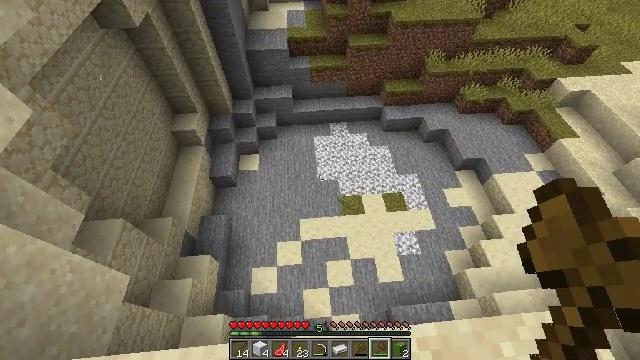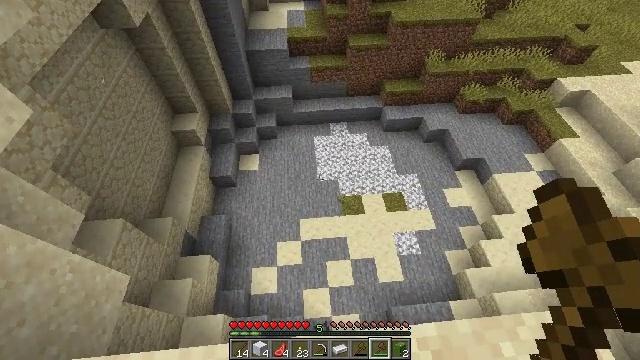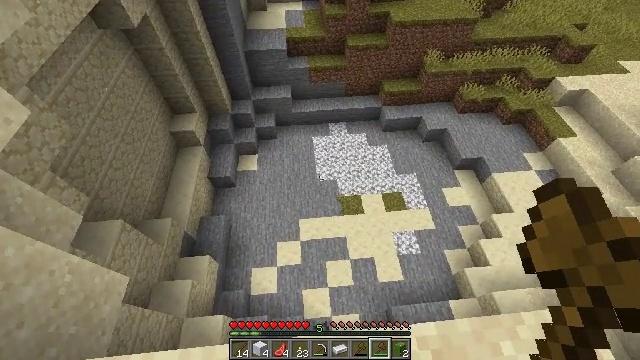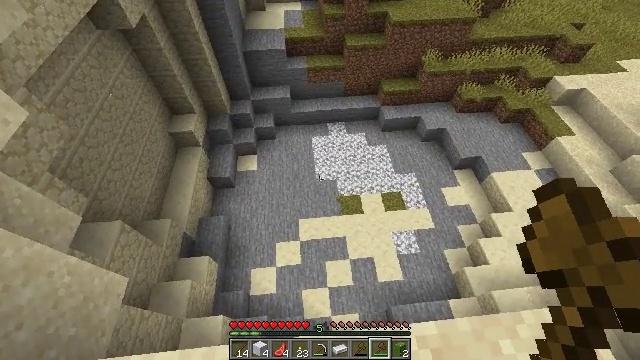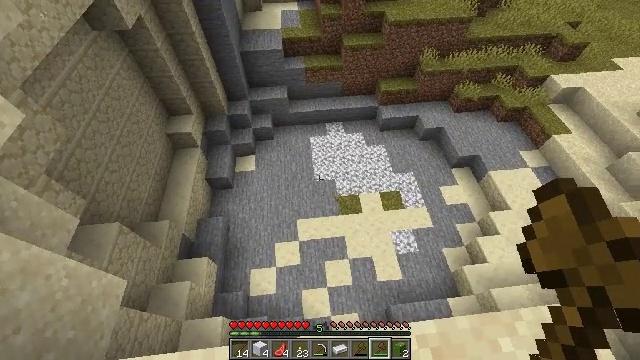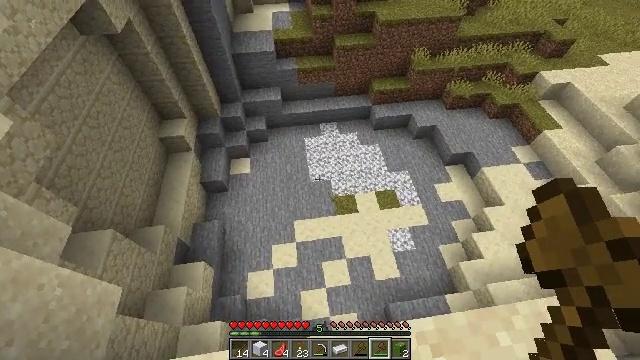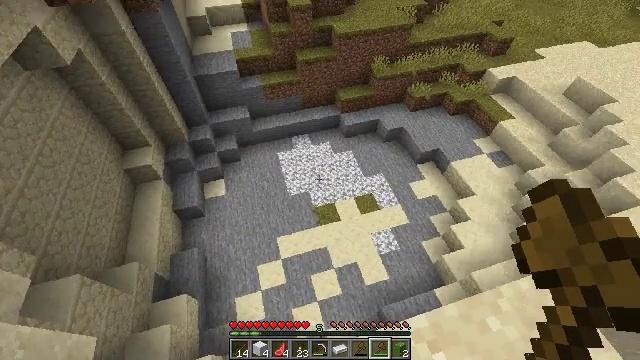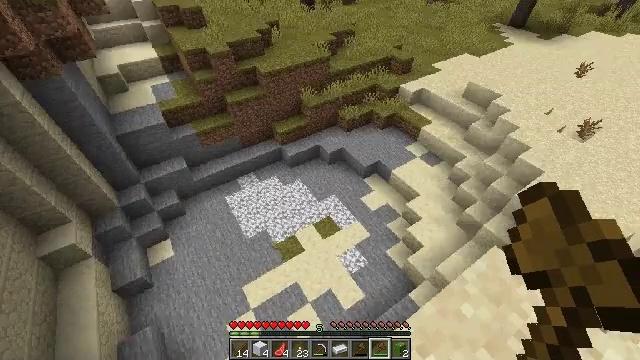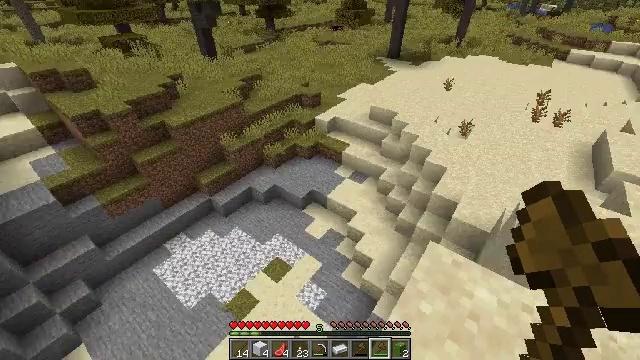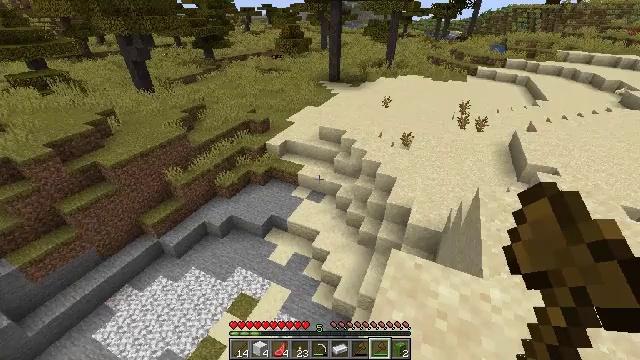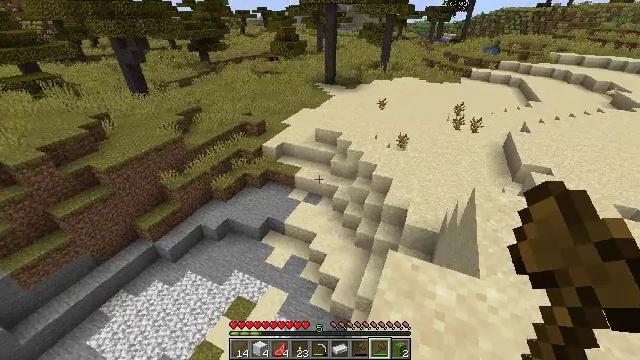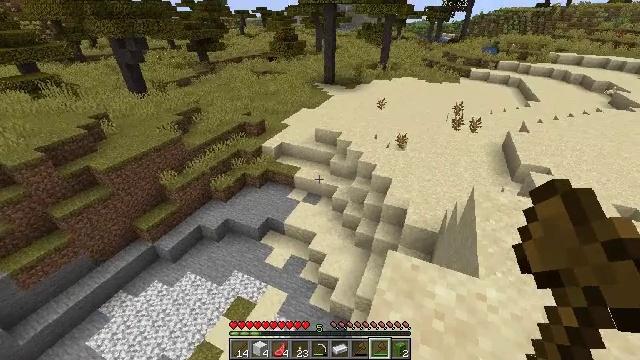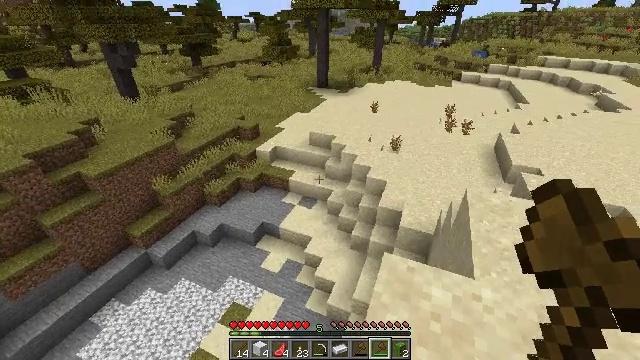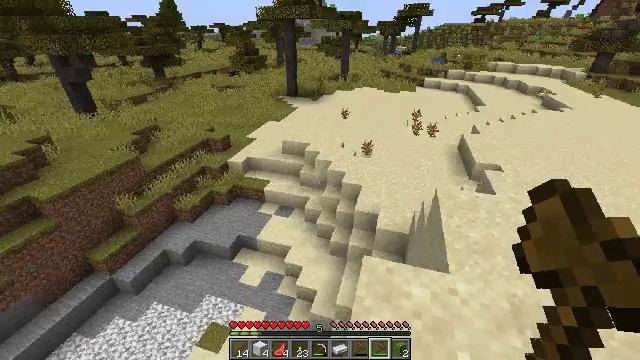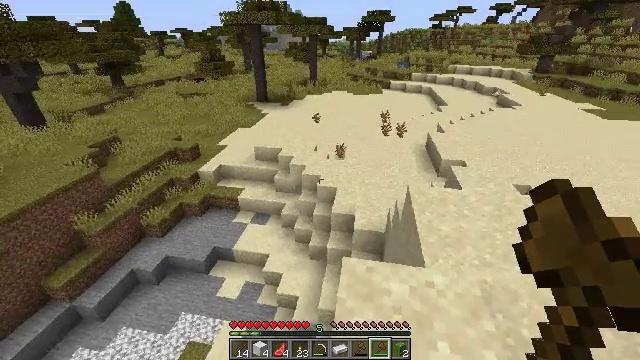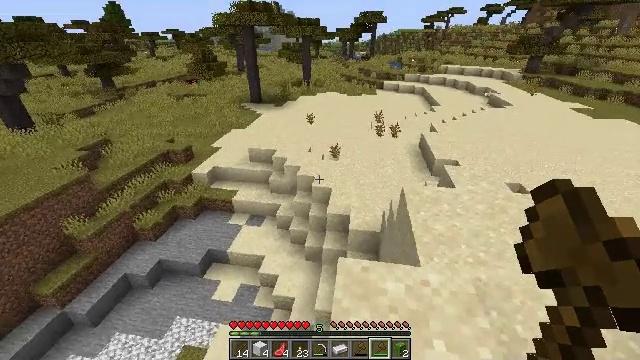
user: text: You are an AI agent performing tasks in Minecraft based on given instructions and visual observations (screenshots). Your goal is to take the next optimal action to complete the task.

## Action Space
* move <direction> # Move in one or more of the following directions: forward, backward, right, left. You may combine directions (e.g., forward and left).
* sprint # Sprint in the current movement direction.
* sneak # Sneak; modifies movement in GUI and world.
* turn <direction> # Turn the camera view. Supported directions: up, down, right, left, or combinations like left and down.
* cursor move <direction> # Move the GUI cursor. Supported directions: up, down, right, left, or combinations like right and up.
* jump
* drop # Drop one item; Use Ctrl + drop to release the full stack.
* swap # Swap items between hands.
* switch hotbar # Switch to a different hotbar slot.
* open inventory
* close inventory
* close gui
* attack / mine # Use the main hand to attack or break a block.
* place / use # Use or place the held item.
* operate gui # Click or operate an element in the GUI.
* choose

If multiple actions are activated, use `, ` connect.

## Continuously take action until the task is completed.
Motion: motion action
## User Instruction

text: Break the sand block.
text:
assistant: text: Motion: no_op
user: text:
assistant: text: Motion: no_op
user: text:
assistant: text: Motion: no_op
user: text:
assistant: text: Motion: no_op
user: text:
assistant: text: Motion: turn right
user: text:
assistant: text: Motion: turn right and up
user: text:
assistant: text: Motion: turn right and up
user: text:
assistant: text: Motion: turn right and up
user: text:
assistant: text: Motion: turn right and up
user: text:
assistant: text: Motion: no_op
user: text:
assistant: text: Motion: no_op
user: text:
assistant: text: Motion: turn right
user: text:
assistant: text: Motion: turn right and up
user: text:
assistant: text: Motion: turn right
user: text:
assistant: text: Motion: turn right
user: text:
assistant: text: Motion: no_op
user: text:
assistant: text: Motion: no_op
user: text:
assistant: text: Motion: turn right
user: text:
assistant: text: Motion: turn right
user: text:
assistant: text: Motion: turn right
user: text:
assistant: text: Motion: turn right
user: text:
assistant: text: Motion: turn right
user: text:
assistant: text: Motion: turn right
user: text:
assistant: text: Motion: move forward, turn right
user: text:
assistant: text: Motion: move forward, turn right
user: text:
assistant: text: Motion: move forward
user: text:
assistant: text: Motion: move forward
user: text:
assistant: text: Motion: move forward
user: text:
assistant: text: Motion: move forward
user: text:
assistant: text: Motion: move forward, turn left